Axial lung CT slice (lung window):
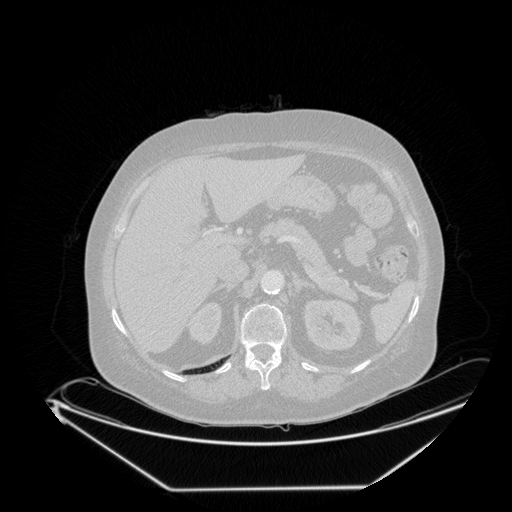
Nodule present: no